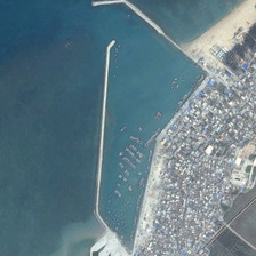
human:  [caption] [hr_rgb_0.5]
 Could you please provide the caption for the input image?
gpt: near a building area there is a port built on the beach.

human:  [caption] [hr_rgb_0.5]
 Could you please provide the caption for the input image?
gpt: long dams stretches surrounding this port while its bank is crammed with containers .

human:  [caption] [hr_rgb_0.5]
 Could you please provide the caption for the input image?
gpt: There is a port built on the beach near the building zone.

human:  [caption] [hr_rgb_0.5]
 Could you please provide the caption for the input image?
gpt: There is a harbor built on the beach near the building area.

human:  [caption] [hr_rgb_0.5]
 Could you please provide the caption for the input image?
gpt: There is a dock near the beach.